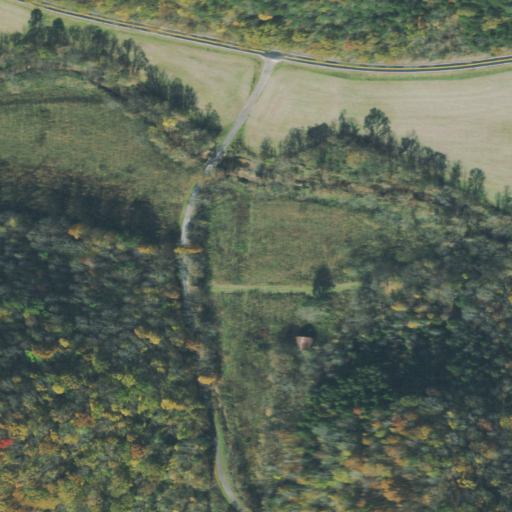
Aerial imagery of valley in Tennessee named Clark Hollow containing deciduous forest, open development, pasture, mixed forest, cultivated crops, and low intensity development